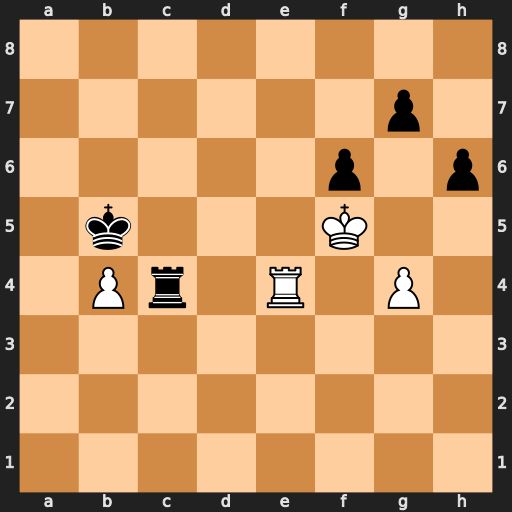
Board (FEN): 8/6p1/5p1p/1k3K2/1Pr1R1P1/8/8/8
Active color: w
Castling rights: -
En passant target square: -
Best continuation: Rxc4 Kxc4 Kg6